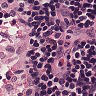
Metastatic tissue present: no